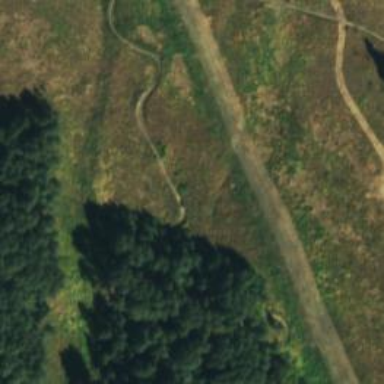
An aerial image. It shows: Path.